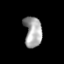
Tissue: prostate
Cell type: Fibroblasts
Senescence score: 0.7195
Nuclear area (px): 532
Mean DAPI intensity: 162.462